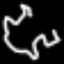
Label: frog